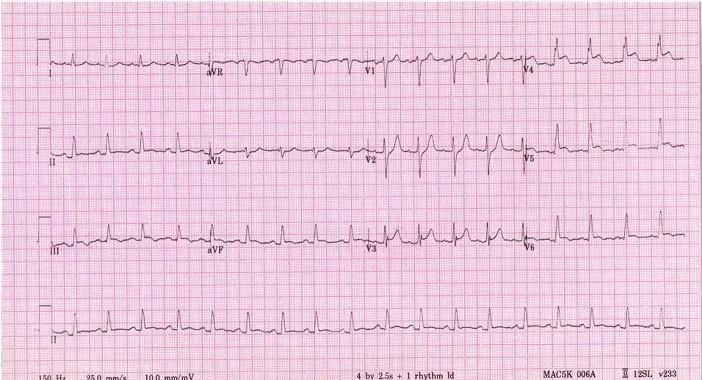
ECG showing anterolateral ST elevation.
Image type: electrography (ekg)